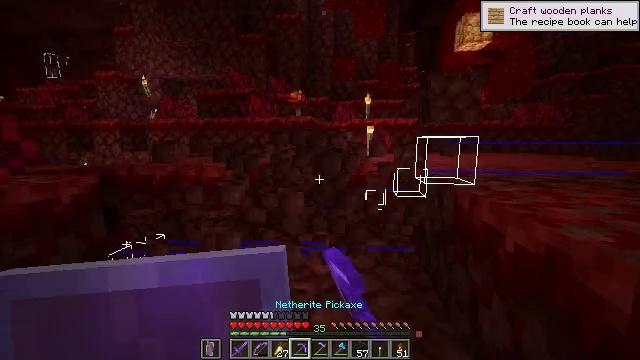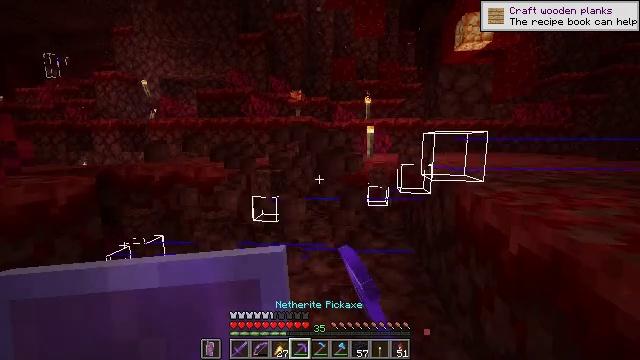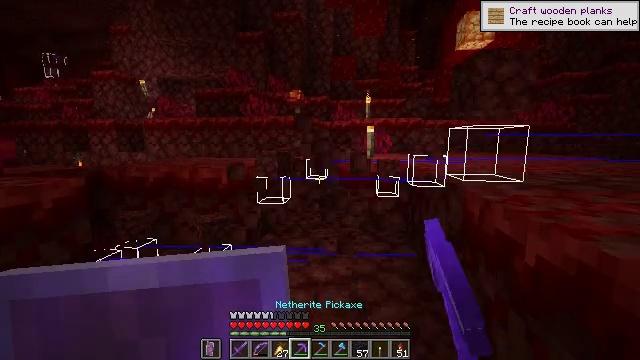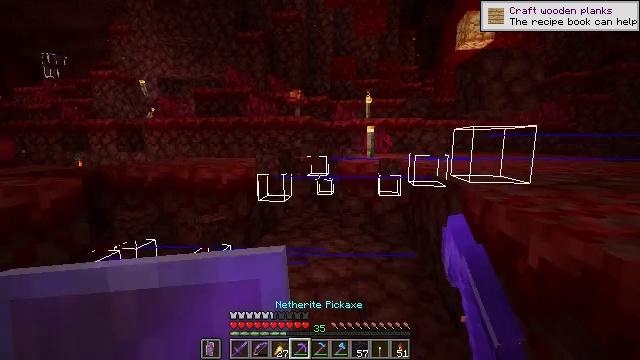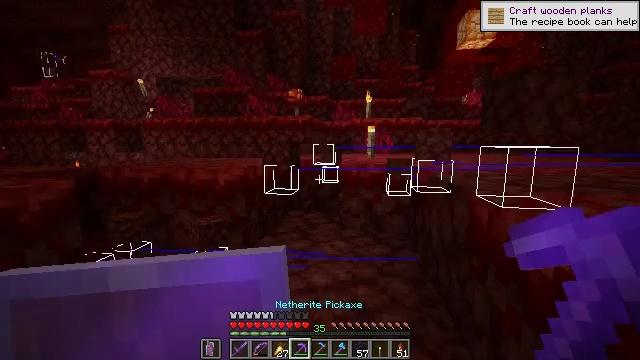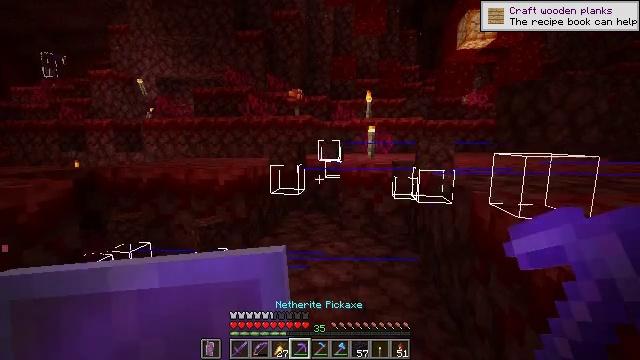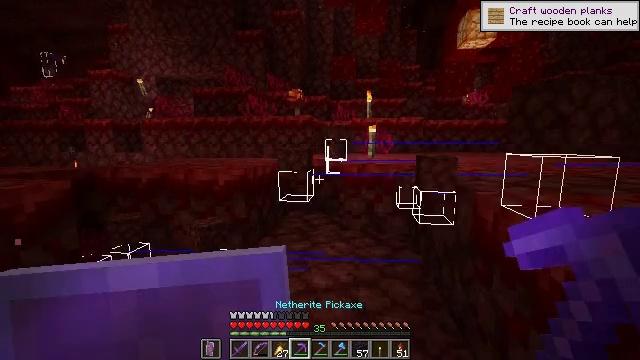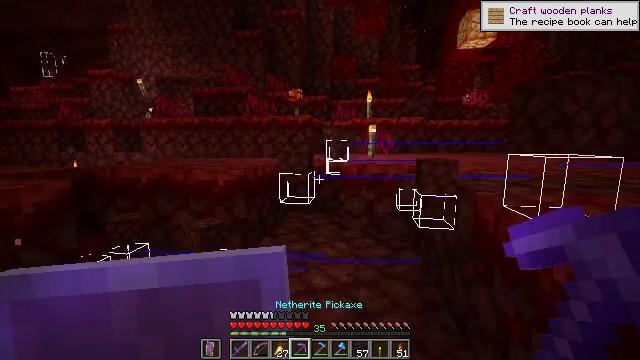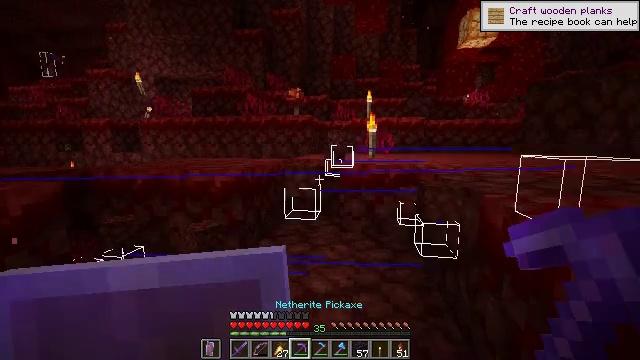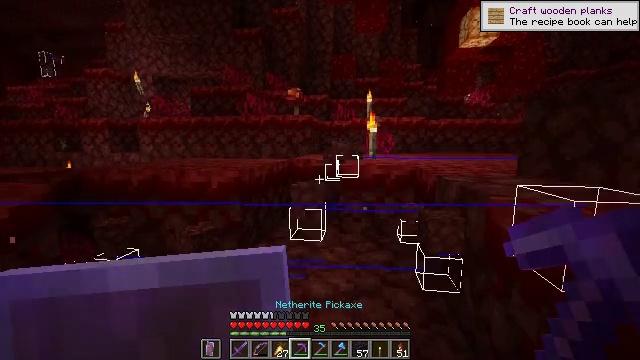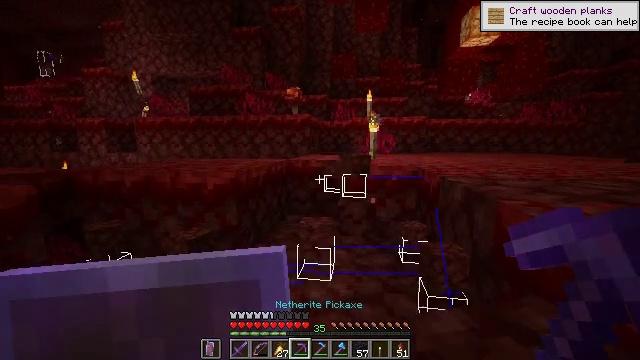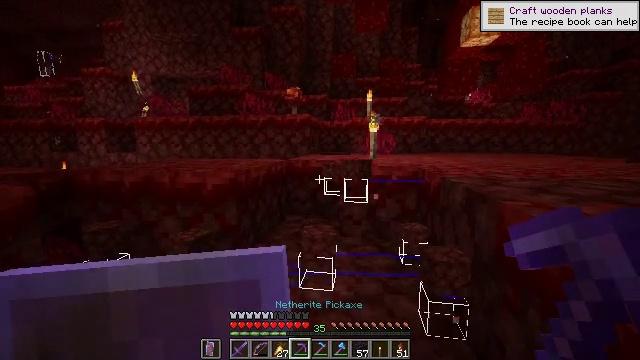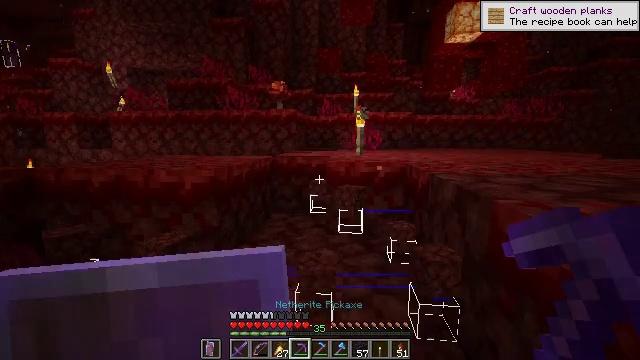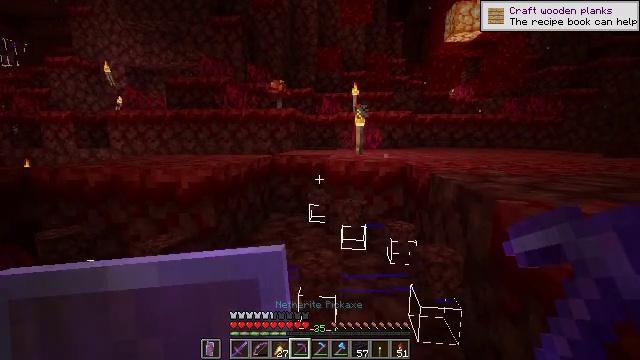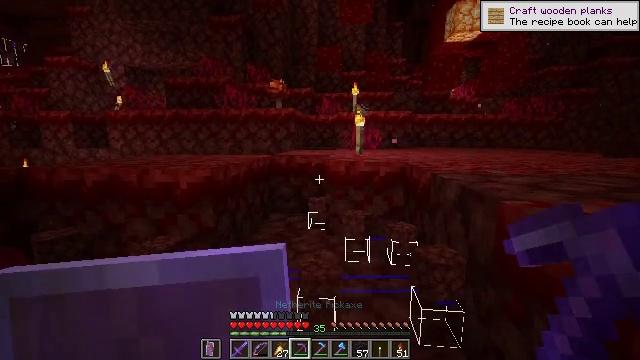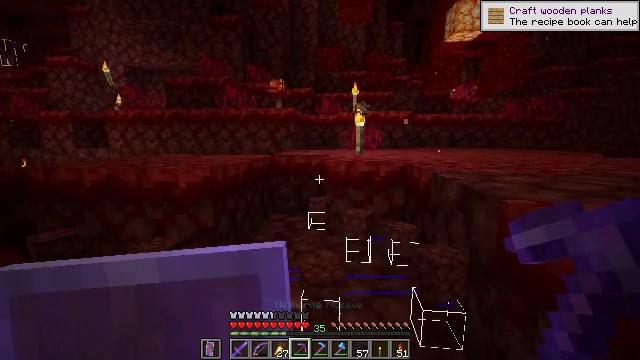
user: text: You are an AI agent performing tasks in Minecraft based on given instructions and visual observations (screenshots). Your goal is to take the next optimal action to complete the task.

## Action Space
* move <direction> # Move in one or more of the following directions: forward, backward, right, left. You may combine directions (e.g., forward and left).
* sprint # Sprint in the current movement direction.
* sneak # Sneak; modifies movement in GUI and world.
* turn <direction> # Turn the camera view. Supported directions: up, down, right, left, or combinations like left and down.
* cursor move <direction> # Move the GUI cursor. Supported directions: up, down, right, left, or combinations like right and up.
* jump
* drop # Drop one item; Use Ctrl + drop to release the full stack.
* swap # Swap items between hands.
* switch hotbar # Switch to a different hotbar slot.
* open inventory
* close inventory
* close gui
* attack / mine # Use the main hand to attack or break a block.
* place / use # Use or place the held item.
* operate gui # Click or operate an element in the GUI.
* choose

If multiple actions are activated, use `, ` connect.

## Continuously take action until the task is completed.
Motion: motion action
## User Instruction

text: Mine crimson nylium in the Nether.
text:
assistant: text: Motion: move forward, sneak, attack / mine
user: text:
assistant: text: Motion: move forward, sneak, attack / mine
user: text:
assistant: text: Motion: move forward, sneak, attack / mine
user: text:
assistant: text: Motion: move forward, sneak, attack / mine
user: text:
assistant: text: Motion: move forward, sneak, attack / mine
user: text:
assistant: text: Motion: move forward, sneak, attack / mine
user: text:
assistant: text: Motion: move forward, sneak, attack / mine
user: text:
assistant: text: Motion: move forward, sneak, attack / mine
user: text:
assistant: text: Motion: move forward, sneak, attack / mine
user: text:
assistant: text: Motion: move forward, sneak
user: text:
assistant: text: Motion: move forward, sneak
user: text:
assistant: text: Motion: move forward, sneak, turn right
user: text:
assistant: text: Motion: sneak
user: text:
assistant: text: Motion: sneak
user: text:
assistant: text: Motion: sneak
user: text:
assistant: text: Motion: sneak
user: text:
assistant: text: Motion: sneak
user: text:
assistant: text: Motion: move forward, sneak, turn right
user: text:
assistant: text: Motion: move forward, sneak
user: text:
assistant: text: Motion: move forward, sneak
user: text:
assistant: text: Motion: move forward, sneak
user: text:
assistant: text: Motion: move forward, sneak
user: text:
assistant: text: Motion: move forward, sneak
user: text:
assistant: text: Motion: move forward, sneak, attack / mine
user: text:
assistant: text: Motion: move forward, sneak, attack / mine
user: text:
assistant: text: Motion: move forward, sneak, attack / mine
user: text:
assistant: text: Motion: move forward, sneak, attack / mine
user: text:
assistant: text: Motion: move forward, sneak, attack / mine
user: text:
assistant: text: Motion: move forward, sneak, attack / mine
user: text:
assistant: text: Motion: move forward, sneak